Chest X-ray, PA view. Patient: 52 years old, sex M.
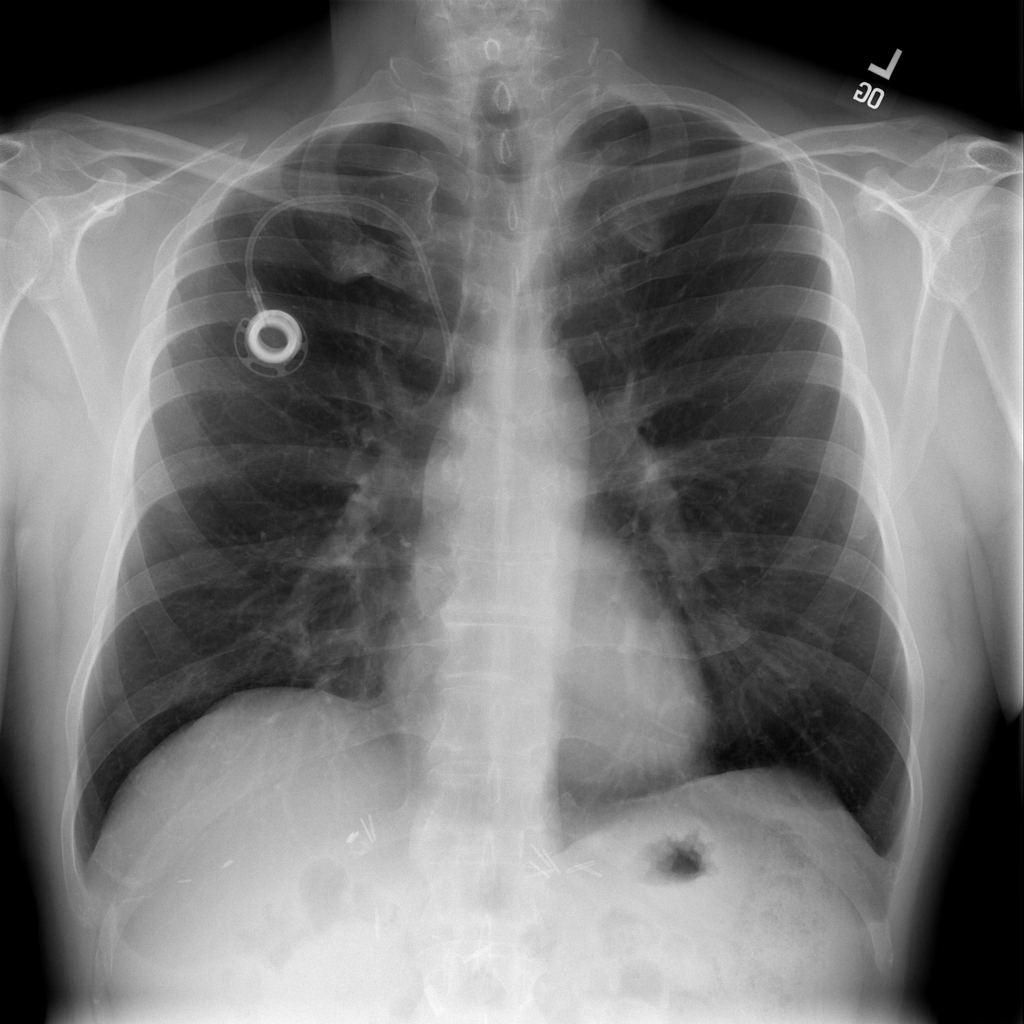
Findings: No Finding